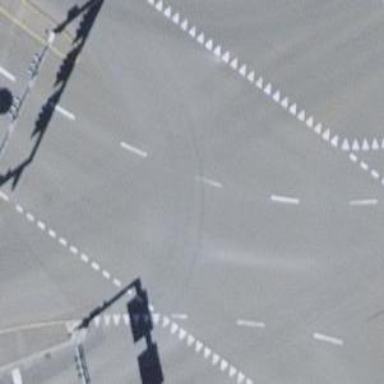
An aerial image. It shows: Road with traffic signals.